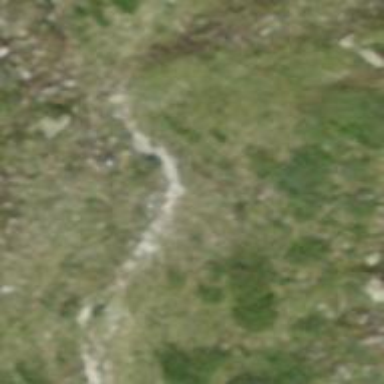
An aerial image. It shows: Path.